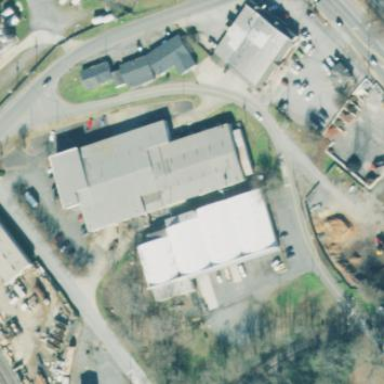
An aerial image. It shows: Industrial building.